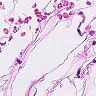
Metastatic tissue present: no